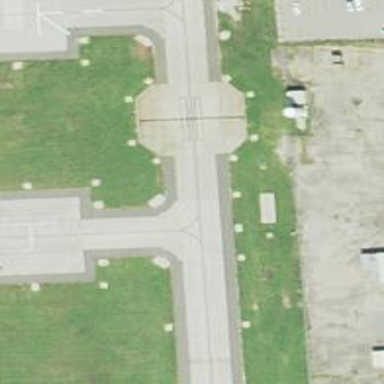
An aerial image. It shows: Image of taxiway at airport.